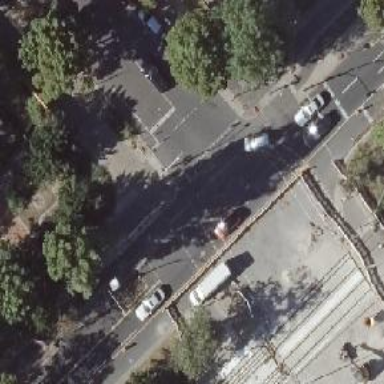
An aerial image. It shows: Asphalt cycleway with crossing controlled by traffic signals.